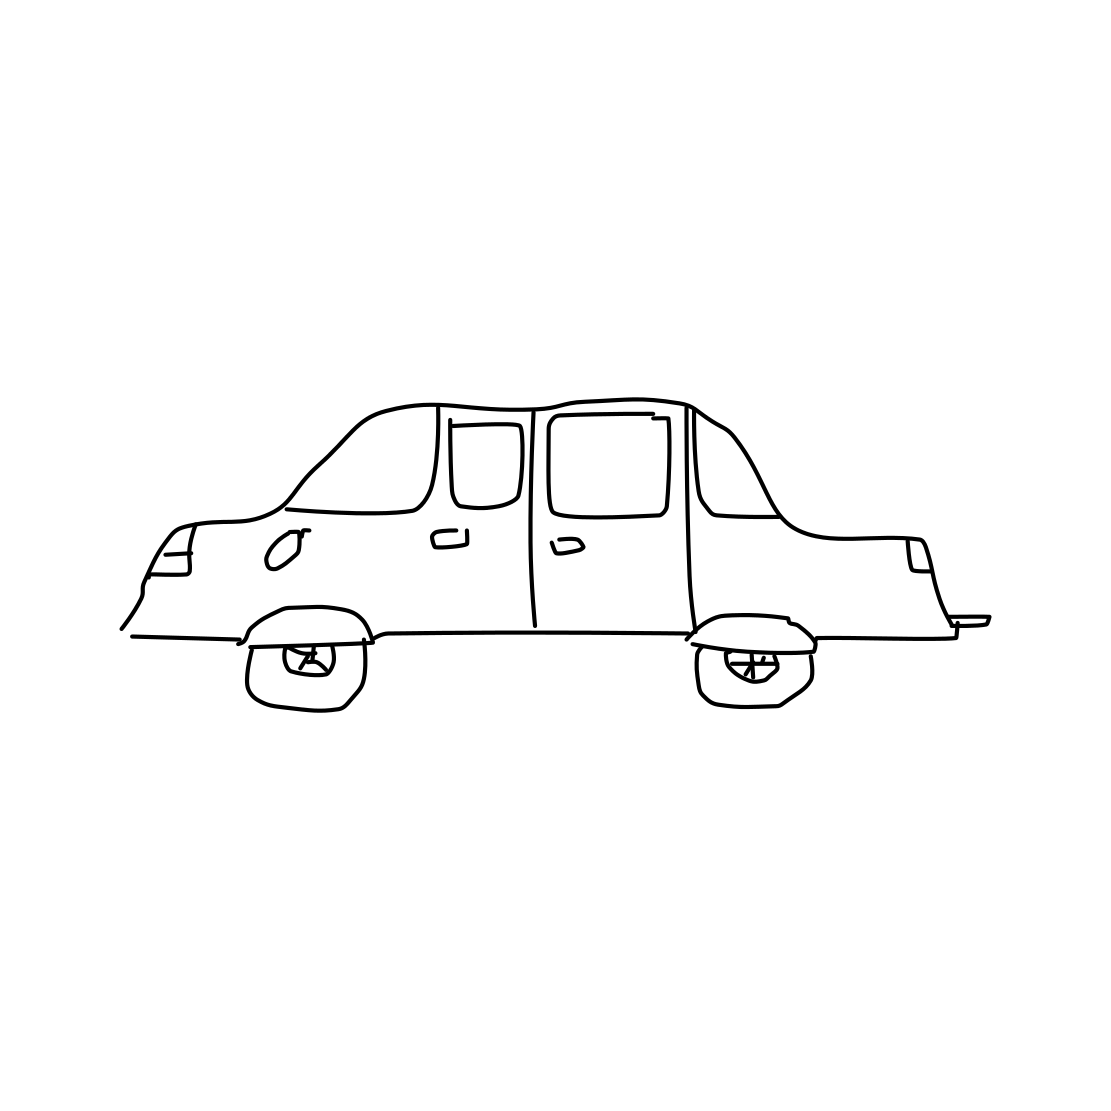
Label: car (sedan)